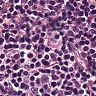
Metastatic tissue present: no